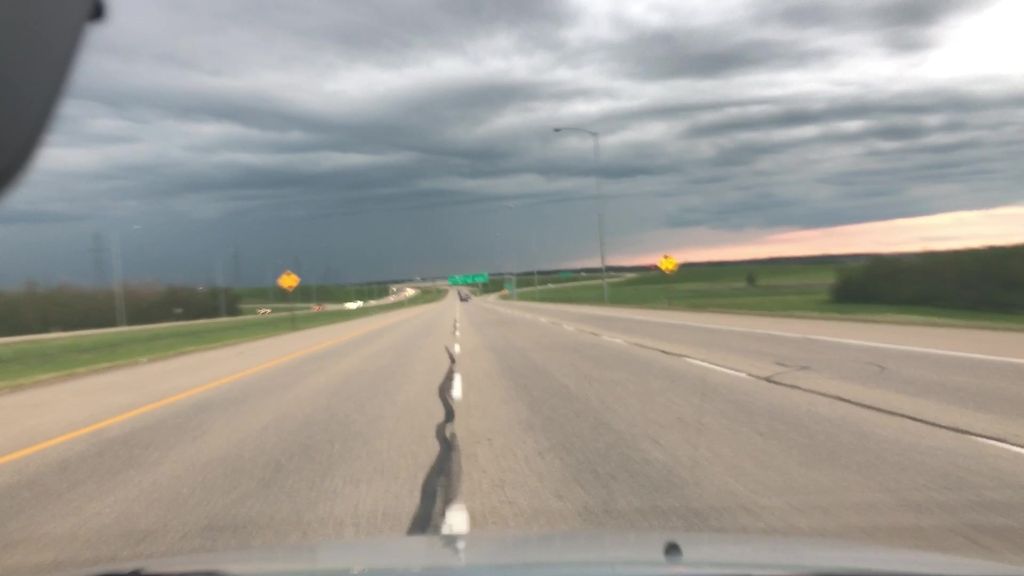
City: edmonton